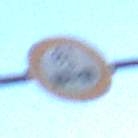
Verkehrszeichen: TatsaechlicheAchslast
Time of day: SunriseSunset
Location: Outdoor (Urban)
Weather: PartlyCloudy
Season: NotSpecified
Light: Natural